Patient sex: M
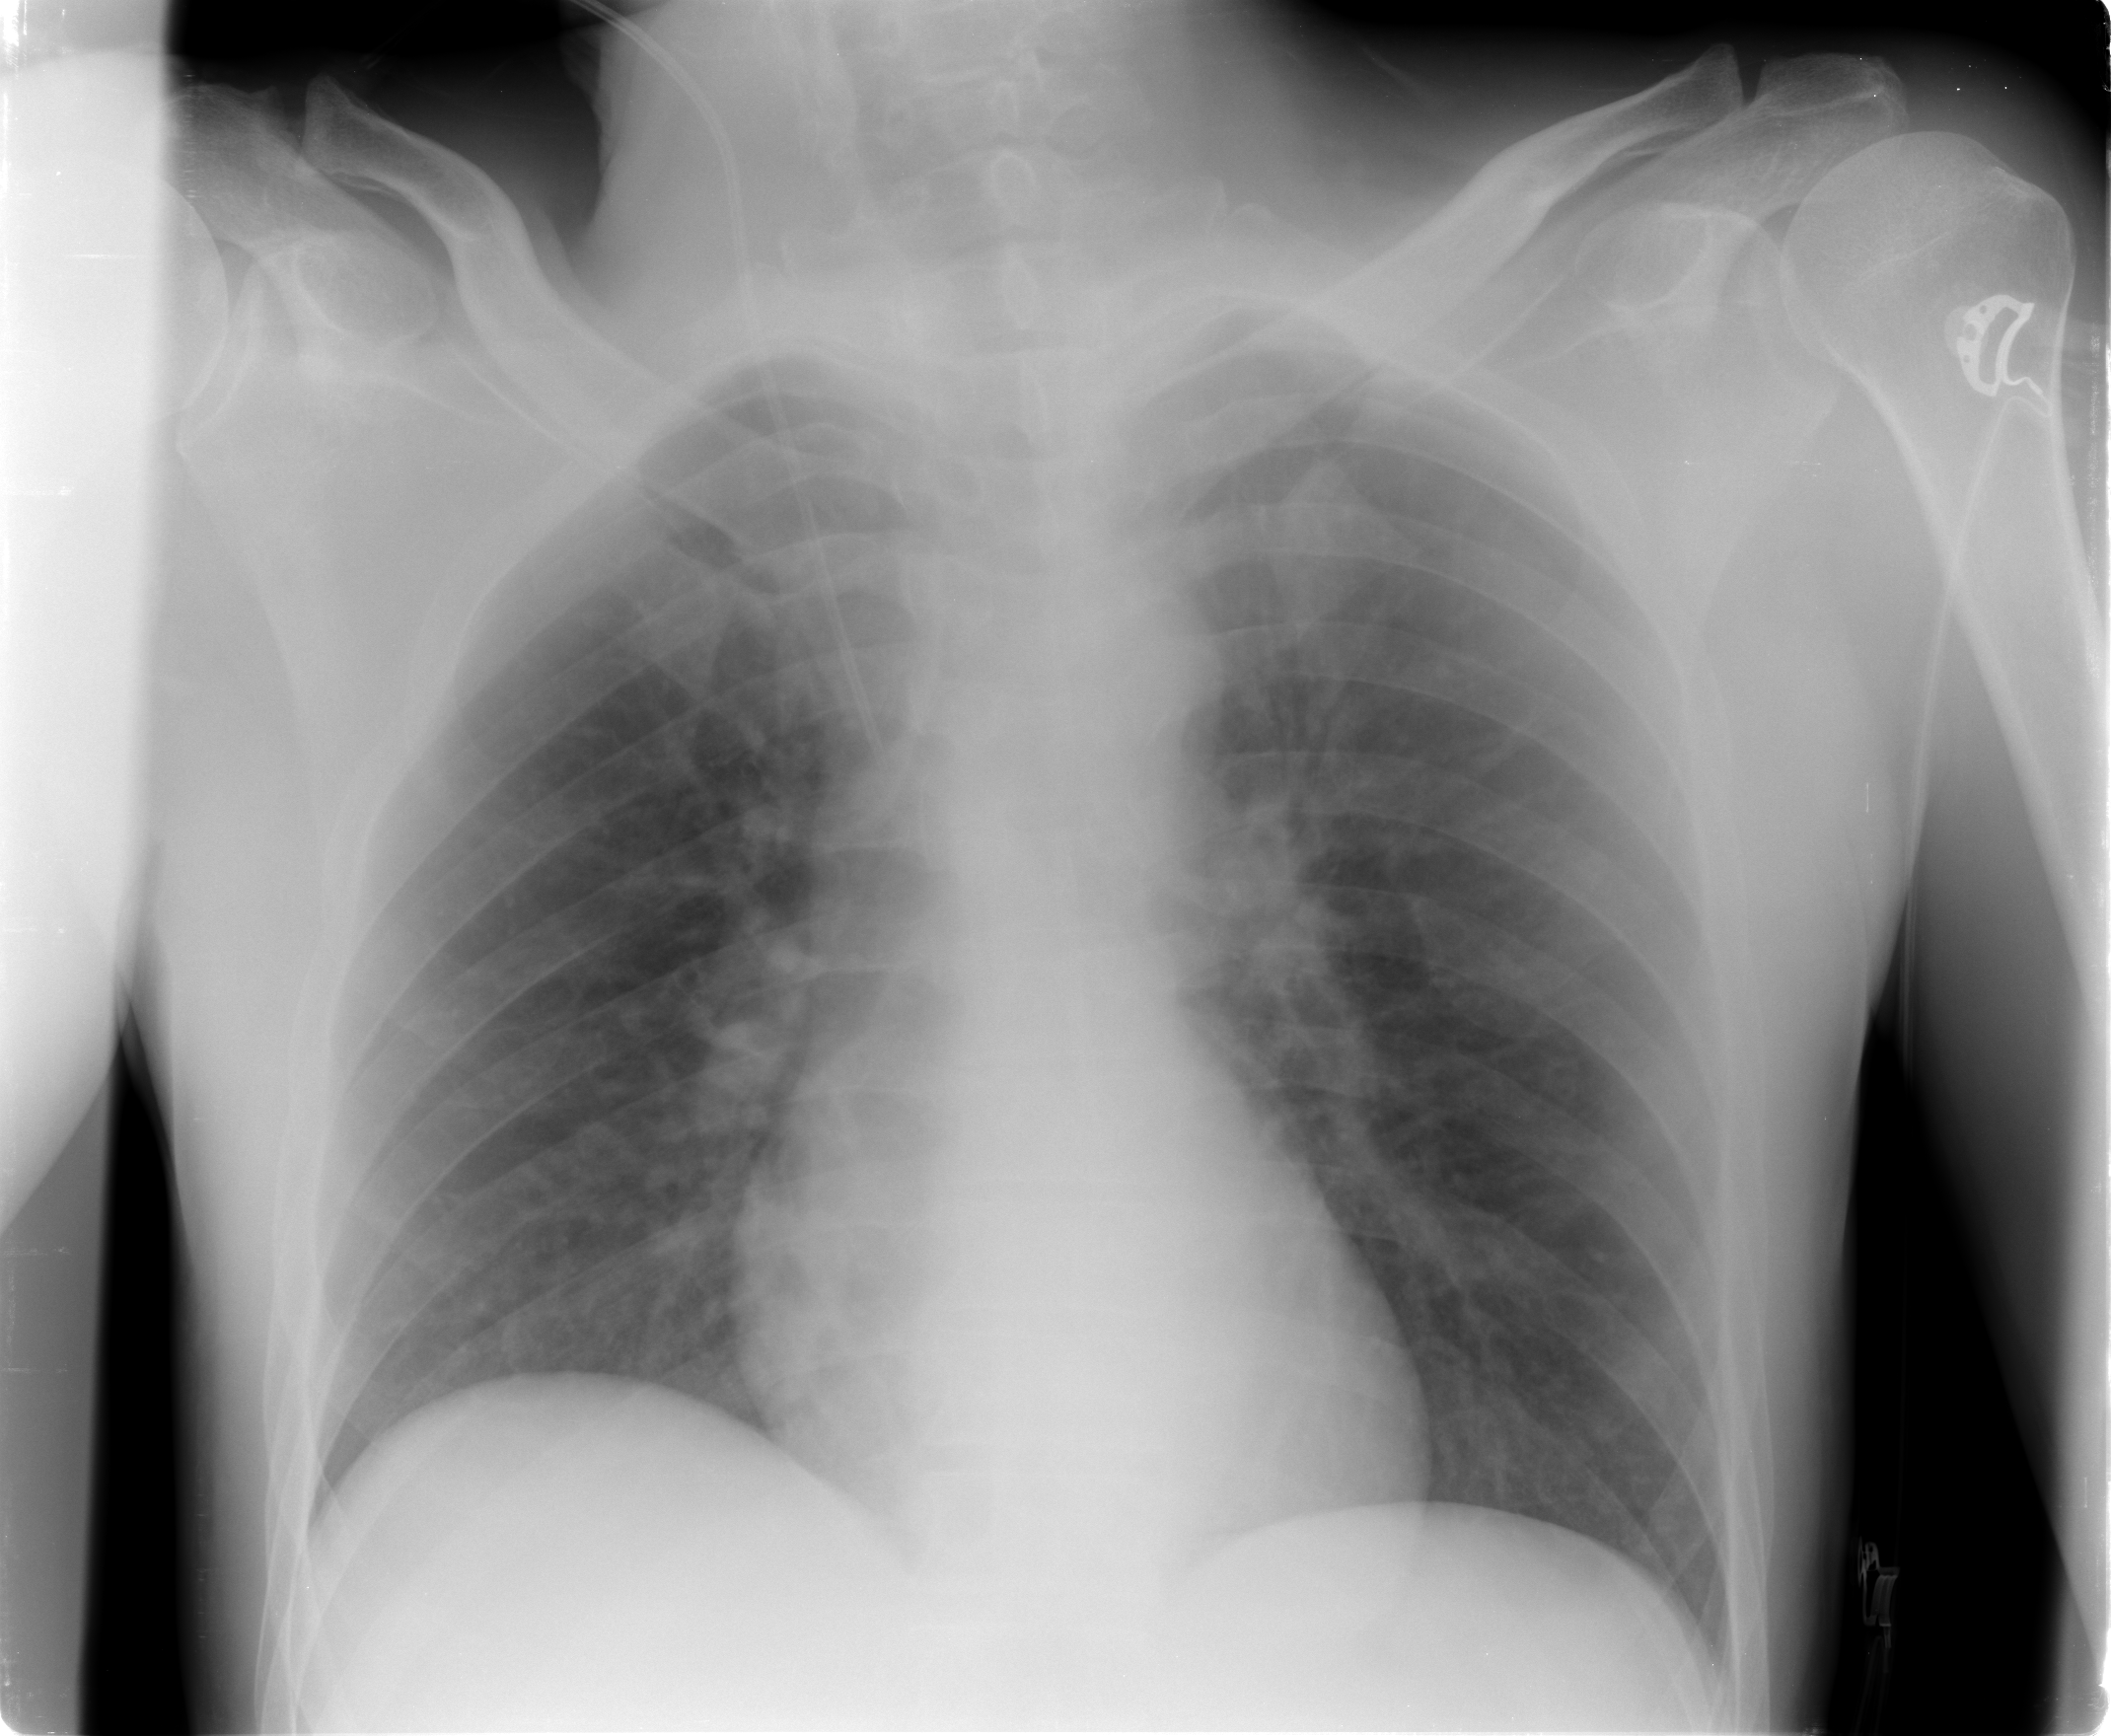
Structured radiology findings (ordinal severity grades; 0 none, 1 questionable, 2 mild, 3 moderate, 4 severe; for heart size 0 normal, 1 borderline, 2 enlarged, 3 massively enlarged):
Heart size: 0
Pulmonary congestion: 0
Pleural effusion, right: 0
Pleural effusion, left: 0
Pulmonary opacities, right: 0
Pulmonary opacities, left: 1
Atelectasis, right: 0
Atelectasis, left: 0